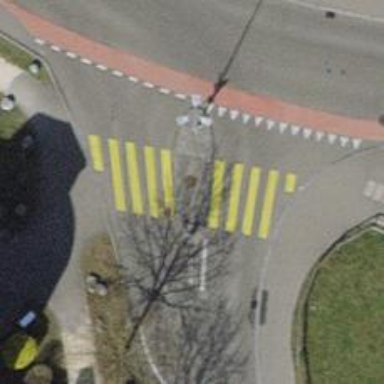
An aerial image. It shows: Uncontrolled zebra crossing with pedestrian island.